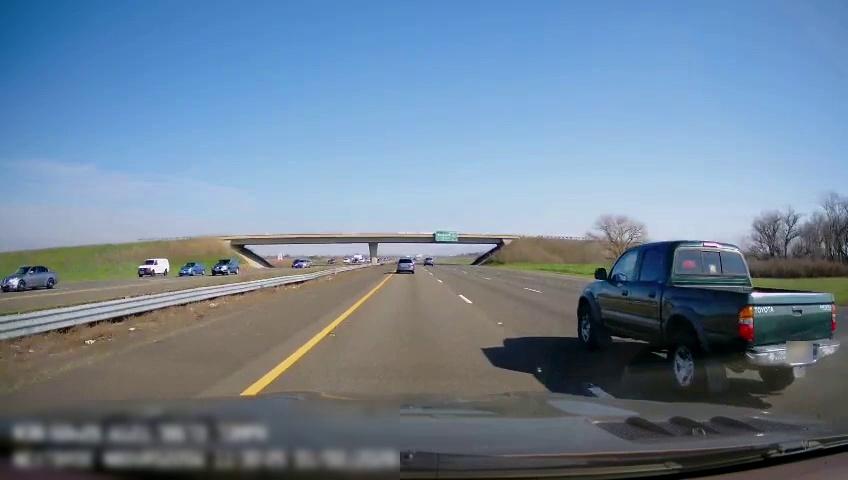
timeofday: Day
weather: Sunny
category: Drivable Space
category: Drivable Space
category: Vehicles | SUV
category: Vehicles | Car
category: Vehicles | Van
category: Vehicles | Car
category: Vehicles | Car
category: Vehicles | SUV
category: Vehicles | Truck
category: Vehicles | SUV
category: Lanes | Current Lane
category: Lanes | Current Lane
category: Lanes | Alternate Lane
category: Lanes | Opposite Lane
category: Traffic | Signs